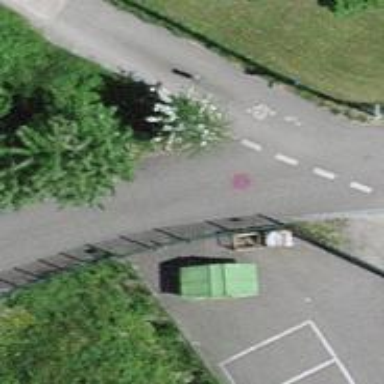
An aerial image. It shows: Lift gate barrier.